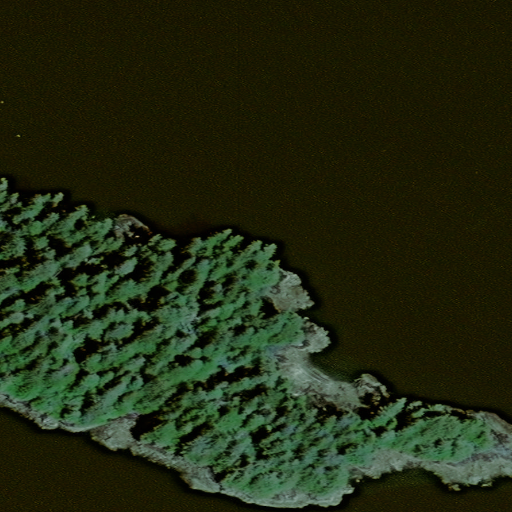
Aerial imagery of island in Alaska named Rabbit Island containing only unknown